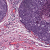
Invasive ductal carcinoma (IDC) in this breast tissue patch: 0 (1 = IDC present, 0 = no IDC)